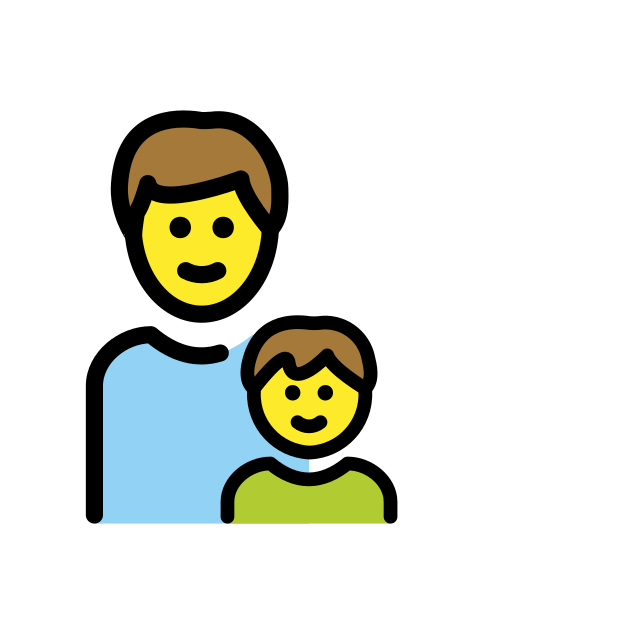
family: man, boy